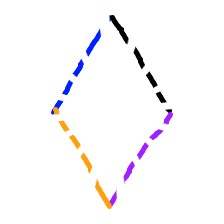
Shape: rhombus